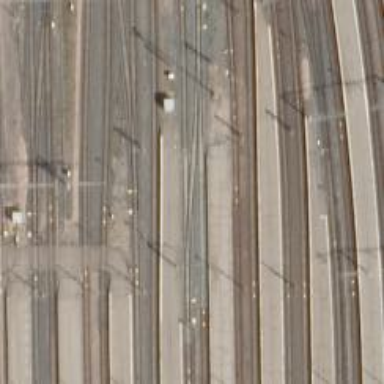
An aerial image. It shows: Railway signal.